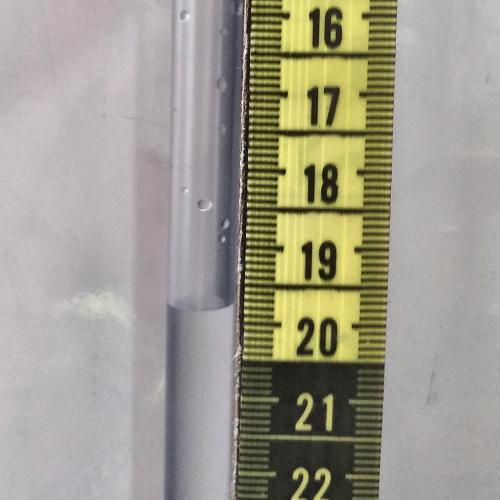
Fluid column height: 19.8 cm